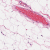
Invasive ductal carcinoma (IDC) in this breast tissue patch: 0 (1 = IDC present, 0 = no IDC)